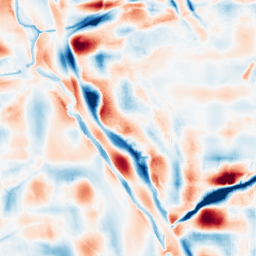
Category: wavelet
Decomposition family: wavelet_dwt
Decomposition parameters: wavelet: coif2
level: 5
Upsampling method: fft_zeropad
Upsampling parameters: scale: 2
Upsampling scale: 2